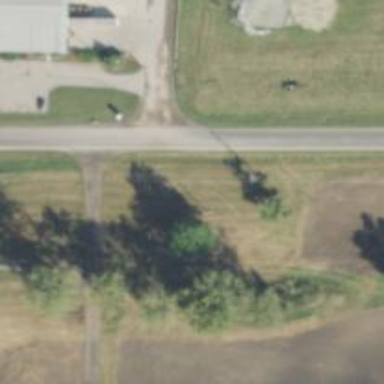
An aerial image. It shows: Tertiary road.